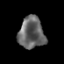
Tissue: prostate
Cell type: Myeloid cells
Senescence score: 0.3395
Nuclear area (px): 798
Mean DAPI intensity: 100.287